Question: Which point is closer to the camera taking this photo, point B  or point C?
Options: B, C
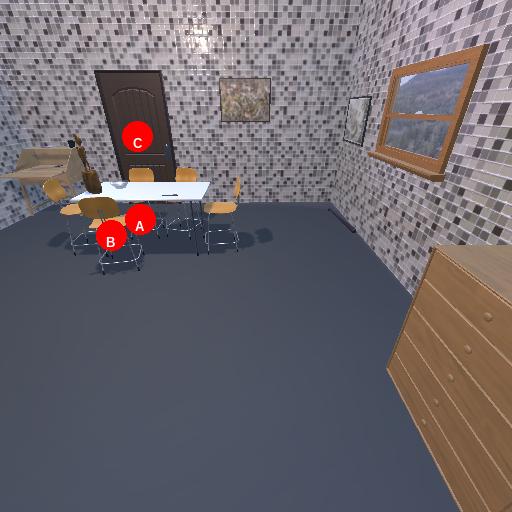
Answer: B